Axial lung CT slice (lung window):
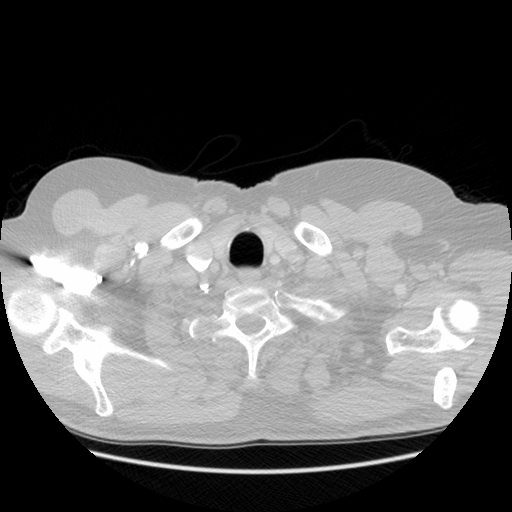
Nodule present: no